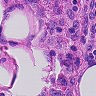
Metastatic tissue present: no